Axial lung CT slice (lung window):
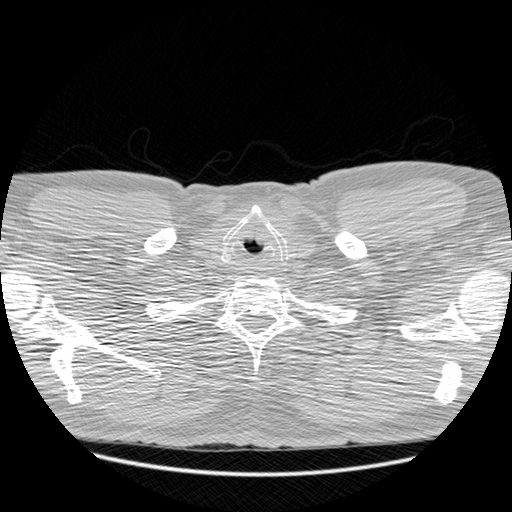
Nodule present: no